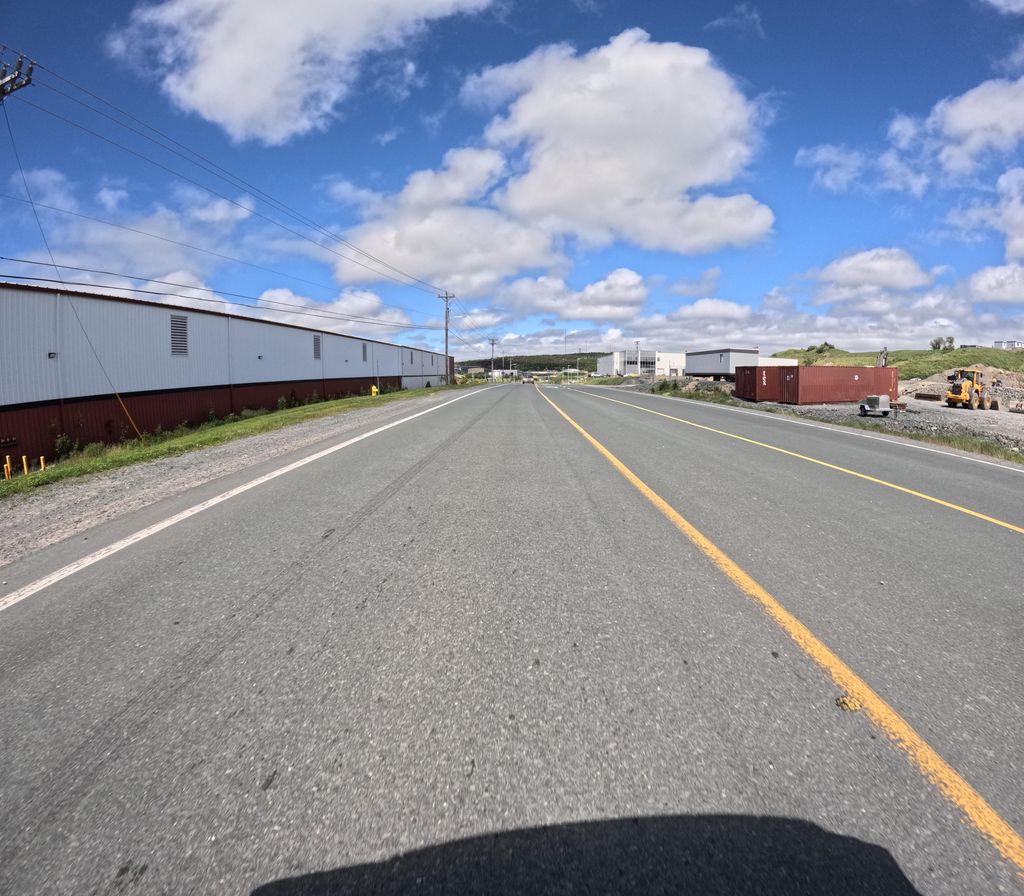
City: st_johns